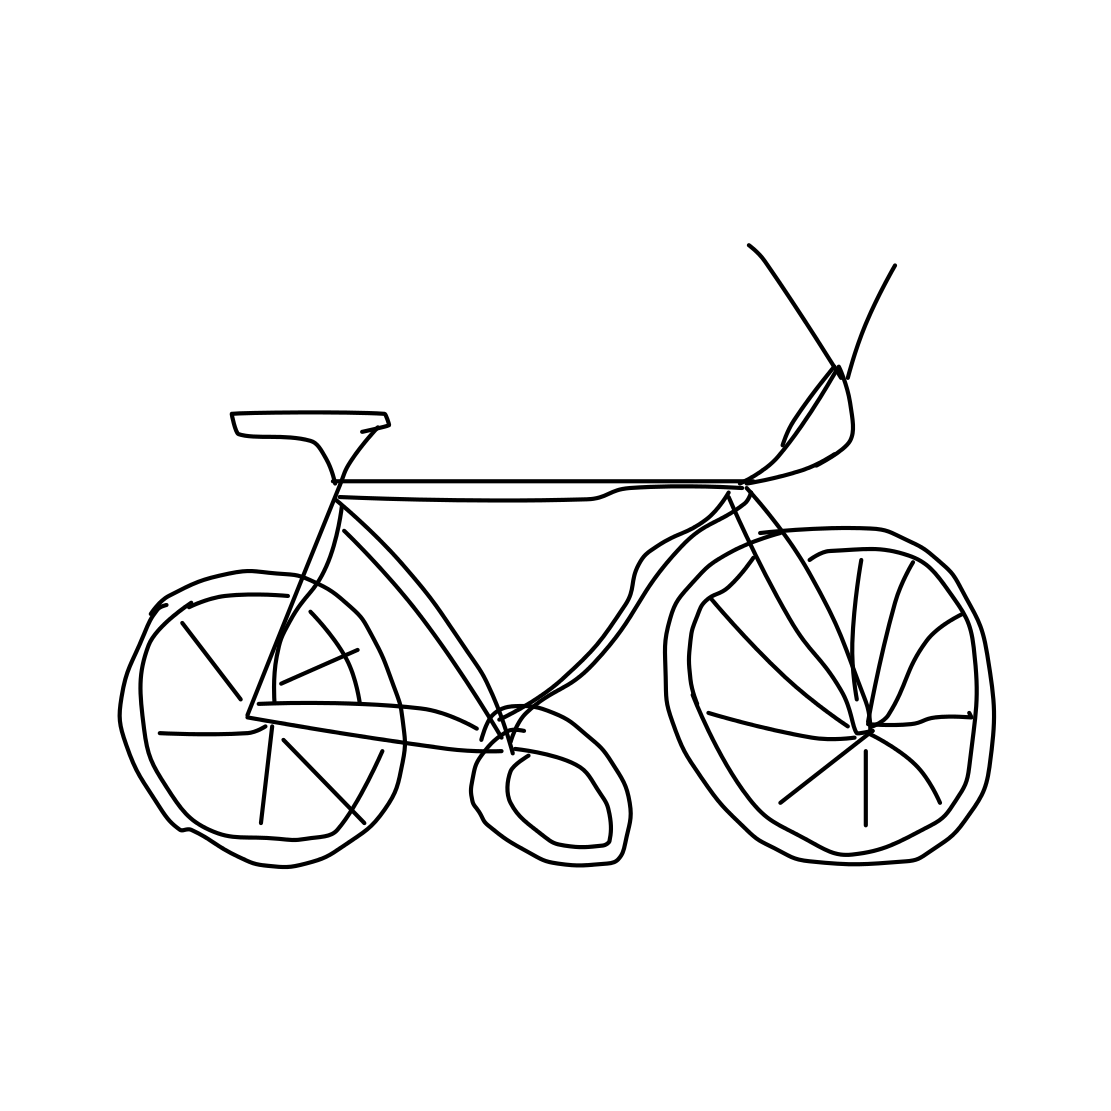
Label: bicycle